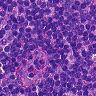
Metastatic tissue present: no